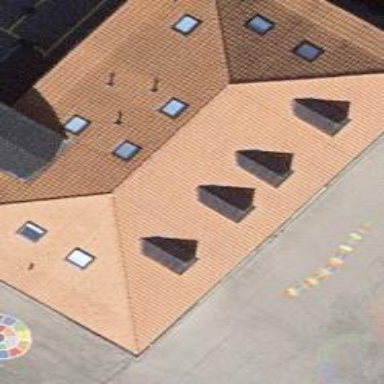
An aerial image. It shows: School building.